Field crop: maize
Growth stage: 2
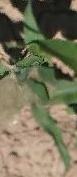
Species: maize